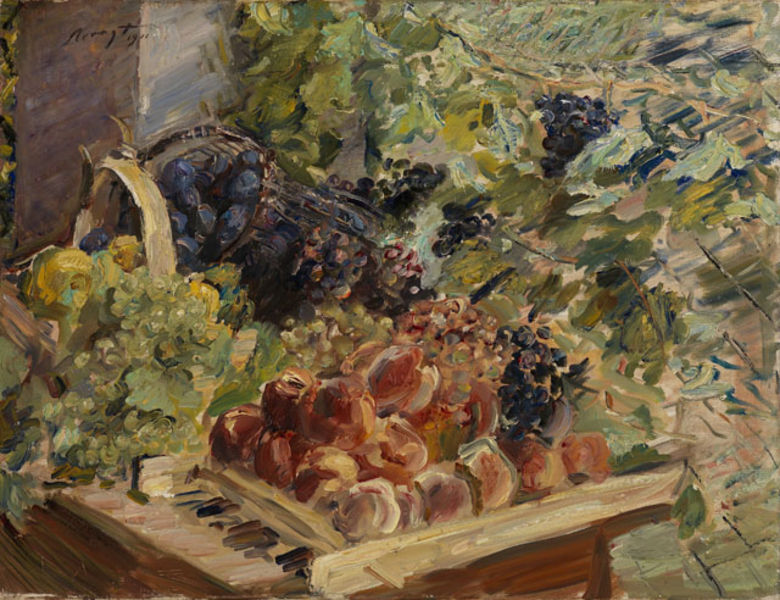
Titel: Früchtestilleben
Künstler: Max Slevogt
Standort: Karlsruhe
Institution: Staatliche Kunsthalle Karlsruhe
Schlagwörter: blau, blätter, gemälde, laub, schatten, weiß, gelb, grün, impressionismus, braun, bunt, holz, licht, orange, pfeiler, säule, tisch, gras, obst, rot, malerei, wand, bild, signatur, öl, feigen, früchte, stilleben, stillleben, trauben, äpfel, körbe, mauer, lila, herbst, signiert, ölgemälde, wild, blue, column, oil, red, white, wein, black, duktus, green, painting, table, wall, yellow, flowers, korb, oil painting, pink, brown, wooden, impression, zweig, beeren, wine, wood, weintrauben, verwischt, apple, food, fruit, life, stone, tree, hunger, pfirsich, nature, summer, trees, weinlaub, peaceful, reeds, garden, plants, aprikosen, pfirsiche, pflaume, rebe, reben, weinranken, rebstock, cezanne, color, impressionism, purple, shadow, realism, line, obstkorb, zitronen, ablage, fruchtkorb, grape, peach, pflaumen, still life, spring, basket, weinreben, leaves, watercolor, art, colorful, colors, colours, signature, board, study, lines, branches, impressionist, pfirsisch, pfirsische, leaf, canvas, colour, paint, grapes, blurred, blurry, outdoor, branch, still, market, strokes, vine, vines, organic, vision, picnic, fruits, store, sticks, wold, srt, stall, tray, rewe, apples, harvest, baskets, stillive, vegetables, 1920, pear, warm, corner, arbor, peaches, treauben, vibrant, plums, blur, wares, vegetable, branche, signed, acrylic, produce, cool, nature morte, plum, oil paints, visual, veggies, oranges, display, handle, artistic, season, lemon, fuit, zirtonen, grap, vinyard, vineyard, green grapes, artsy, lemons, grocery, signed at the top, signature at the top, figs, red grapes, leavesw, apricots, blueberries, fgrapes, banana, broad, black grapes, sustinance, palate, delicious, tasty, fuits, muscat, cornucopia, yvegetables, weinlwub, pfleume, pfaumen, still lif, feigen', rewen